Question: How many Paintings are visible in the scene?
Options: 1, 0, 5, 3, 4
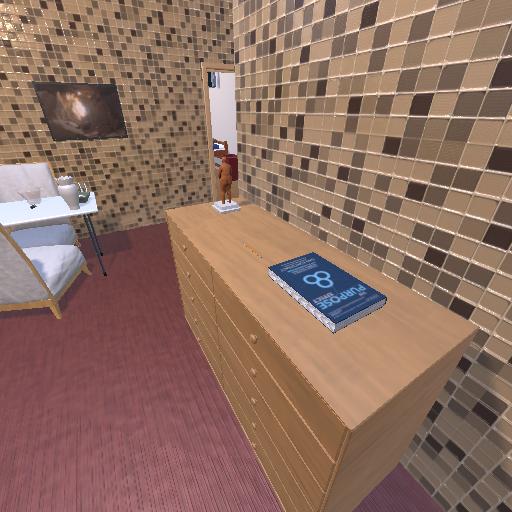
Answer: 1